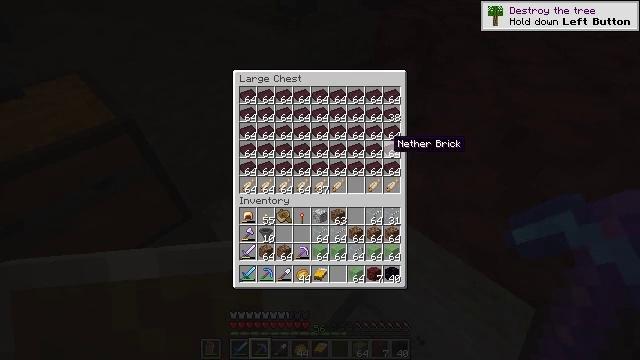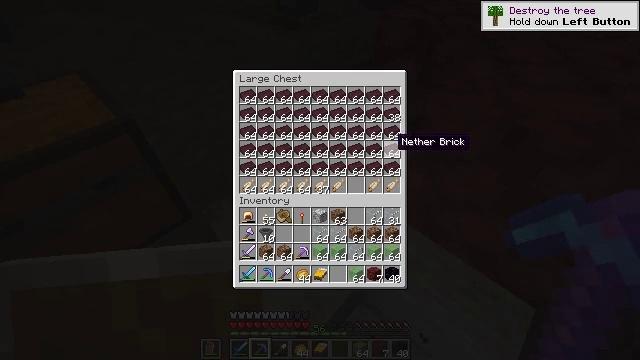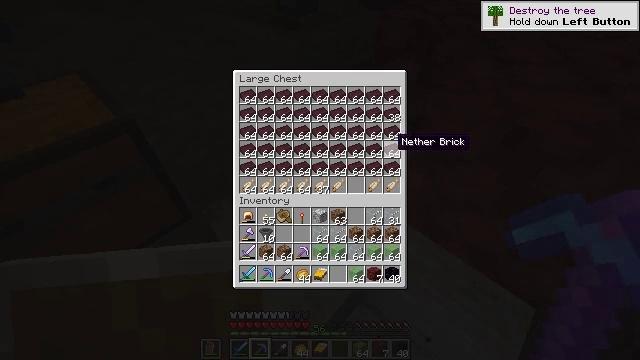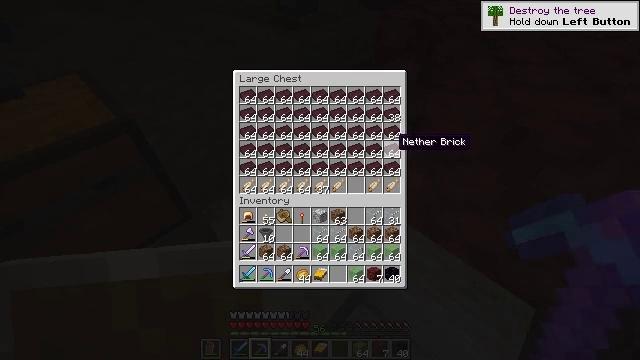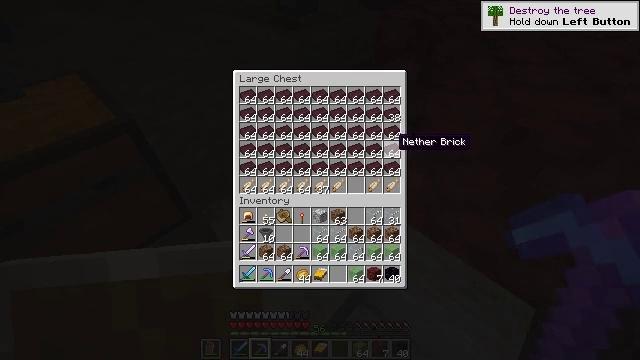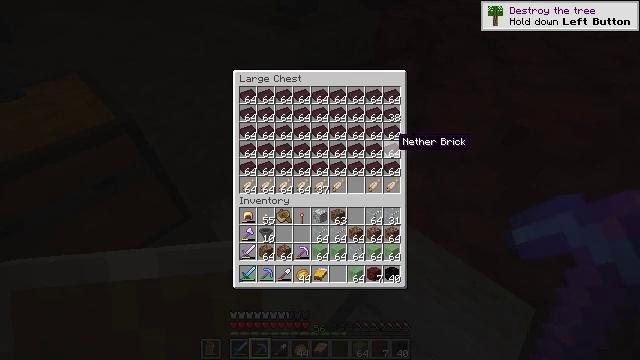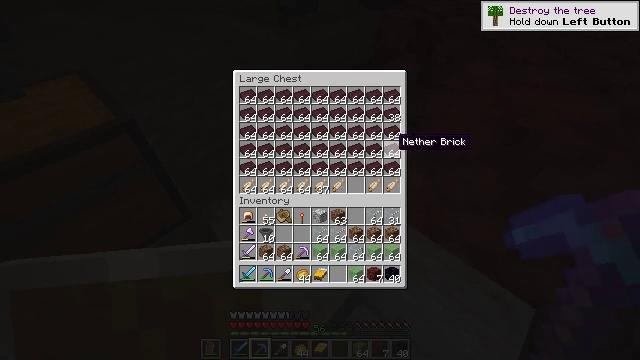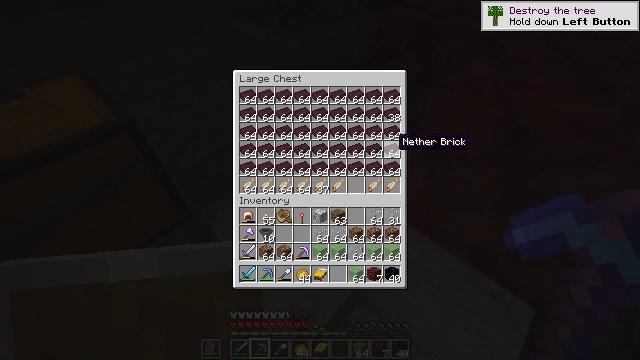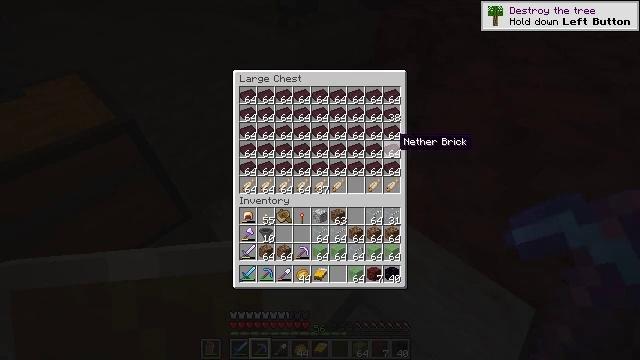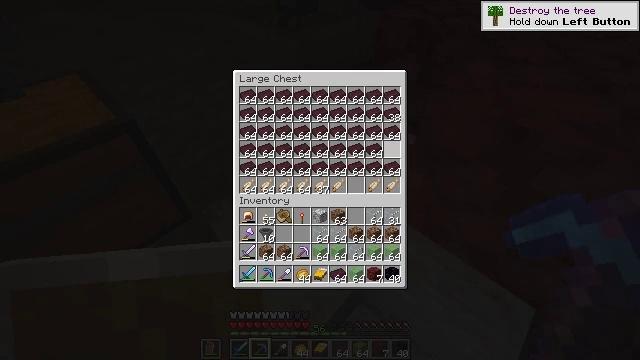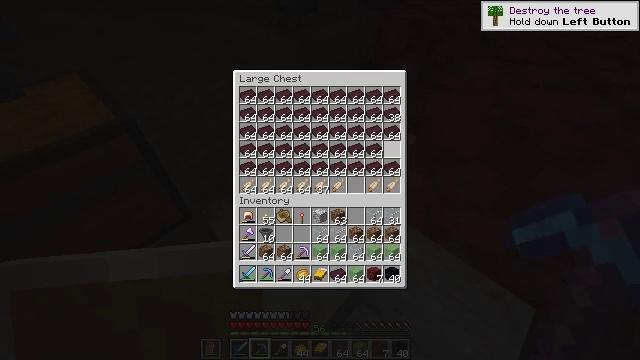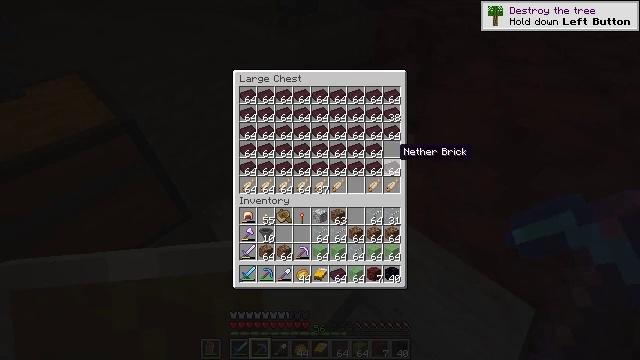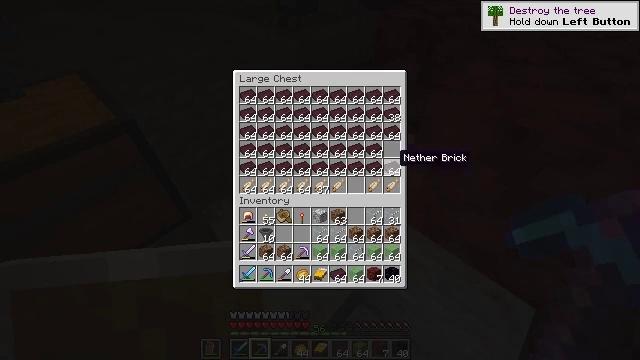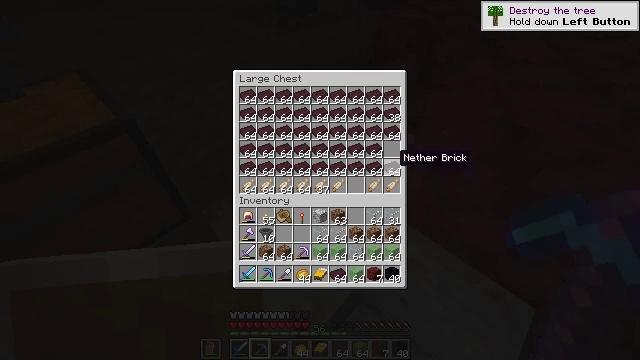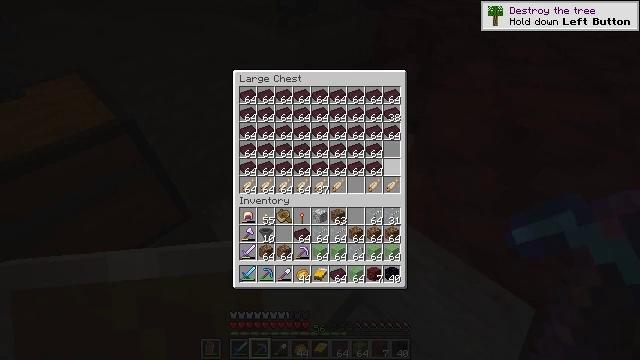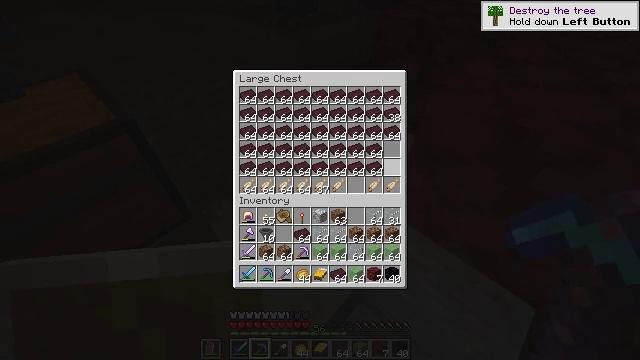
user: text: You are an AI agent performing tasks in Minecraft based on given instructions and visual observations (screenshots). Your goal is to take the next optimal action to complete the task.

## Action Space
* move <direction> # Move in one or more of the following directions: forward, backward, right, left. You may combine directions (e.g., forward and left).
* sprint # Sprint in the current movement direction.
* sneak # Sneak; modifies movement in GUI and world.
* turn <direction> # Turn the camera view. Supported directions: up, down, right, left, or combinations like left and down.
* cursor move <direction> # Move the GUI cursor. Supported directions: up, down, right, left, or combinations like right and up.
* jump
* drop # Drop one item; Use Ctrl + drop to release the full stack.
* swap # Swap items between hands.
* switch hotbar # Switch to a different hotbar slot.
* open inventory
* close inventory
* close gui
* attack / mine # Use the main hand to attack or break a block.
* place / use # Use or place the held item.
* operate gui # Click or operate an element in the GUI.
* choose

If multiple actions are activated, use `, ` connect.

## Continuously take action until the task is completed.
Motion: motion action
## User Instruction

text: Remove a nether brick from the inventory.
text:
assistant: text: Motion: sneak
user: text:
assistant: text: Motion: sneak
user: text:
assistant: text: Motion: sneak
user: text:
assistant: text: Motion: sneak
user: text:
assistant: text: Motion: sneak
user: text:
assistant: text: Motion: sneak
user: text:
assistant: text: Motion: sneak
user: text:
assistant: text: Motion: sneak
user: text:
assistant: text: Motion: sneak, choose
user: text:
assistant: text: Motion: sneak, choose
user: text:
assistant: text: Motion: sneak, cursor move down
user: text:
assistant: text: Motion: sneak
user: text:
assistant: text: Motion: sneak
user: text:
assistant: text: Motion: sneak, choose
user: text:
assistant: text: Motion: sneak, choose
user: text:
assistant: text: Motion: sneak, choose
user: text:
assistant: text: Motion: sneak, cursor move left
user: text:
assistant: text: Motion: sneak
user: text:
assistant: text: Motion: sneak
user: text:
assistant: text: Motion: sneak, choose
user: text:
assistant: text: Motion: sneak, choose
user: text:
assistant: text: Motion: sneak, cursor move up
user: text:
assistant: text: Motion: sneak
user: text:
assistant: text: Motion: sneak
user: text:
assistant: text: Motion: sneak, choose
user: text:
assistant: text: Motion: sneak, choose
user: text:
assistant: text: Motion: sneak
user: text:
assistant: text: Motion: sneak
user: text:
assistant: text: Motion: sneak
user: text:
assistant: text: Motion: sneak, cursor move left and up